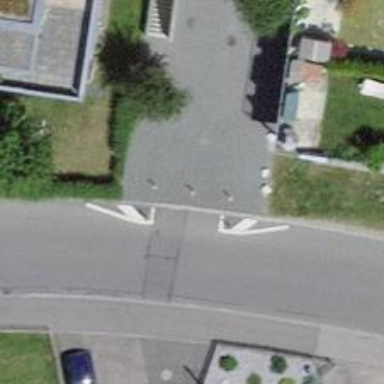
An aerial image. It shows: Bollard barrier.